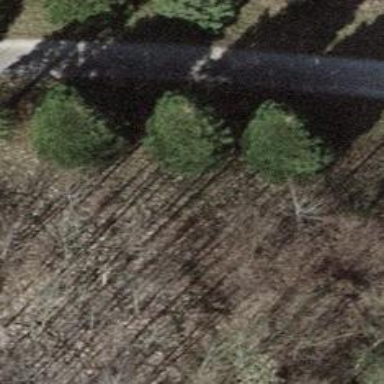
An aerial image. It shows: Needle-leaved tree in its natural environment.